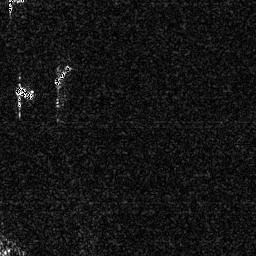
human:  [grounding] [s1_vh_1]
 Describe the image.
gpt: In the satellite image, there is  <ref>1 small ship </ref> <box>[[4, 32, 14, 39, 0]]</box> located at left,  <ref>1 medium ship </ref> <box>[[19, 23, 28, 33, 0]]</box> located at top left.